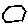
Label: hexagon